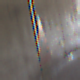
Verkehrszeichen: Arbeitsstelle
Zusatzzeichen unten: ZeitangabenOhneBeschraenkungAufWochentage1
Umgebung: Roofed, Tunnel
Tageszeit: Midday
Wetter: NotSpecified
Licht: Natural
Jahreszeit: NotSpecified
Kontrast: MediumContrast